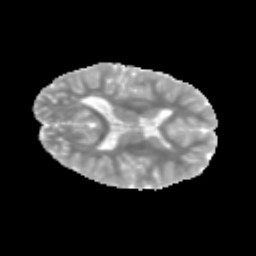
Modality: MD
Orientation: axial
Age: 11
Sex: male
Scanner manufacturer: siemens
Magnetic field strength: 3 T
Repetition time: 3.8 s
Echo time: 0.07 s